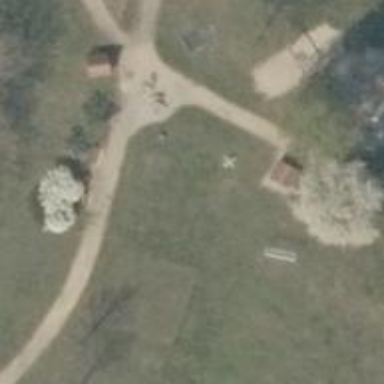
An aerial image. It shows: Playground featuring springy equipment.